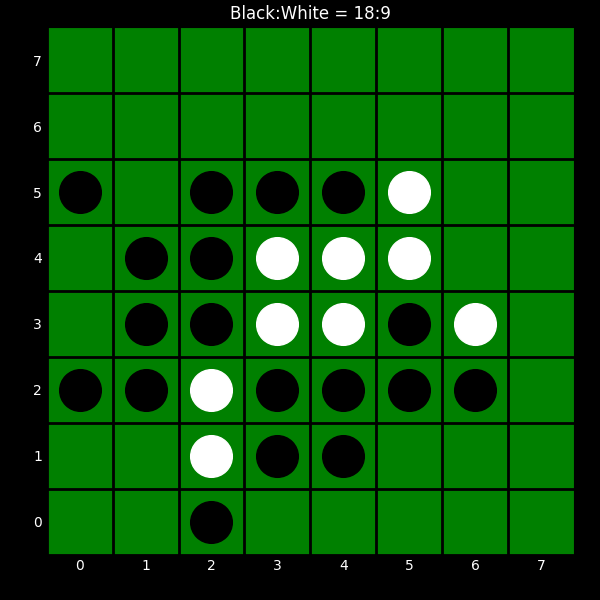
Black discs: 18
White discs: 9